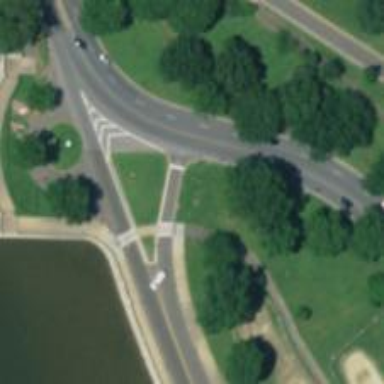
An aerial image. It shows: Marked cycleway with crossing island.